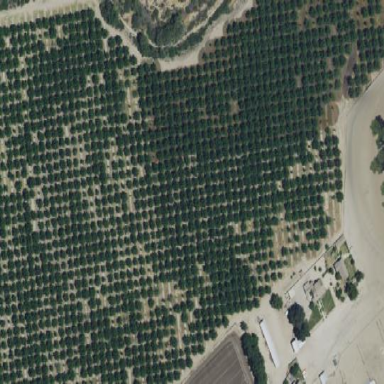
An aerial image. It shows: Orchard.